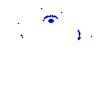
Particle: kaon